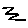
Label: zigzag